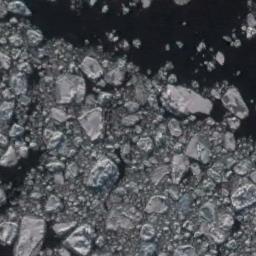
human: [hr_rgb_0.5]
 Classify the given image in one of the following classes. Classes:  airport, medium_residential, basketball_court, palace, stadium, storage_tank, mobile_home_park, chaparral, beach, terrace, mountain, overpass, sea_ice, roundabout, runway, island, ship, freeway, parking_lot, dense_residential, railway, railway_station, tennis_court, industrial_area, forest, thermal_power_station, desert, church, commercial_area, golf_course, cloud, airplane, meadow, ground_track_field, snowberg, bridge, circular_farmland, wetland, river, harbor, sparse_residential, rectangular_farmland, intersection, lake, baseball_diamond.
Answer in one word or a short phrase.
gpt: sea_ice